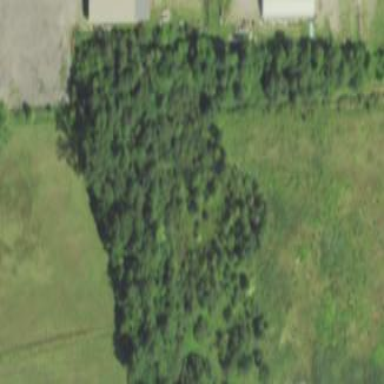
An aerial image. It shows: Mixed deciduous woodland with variety of leaf types.